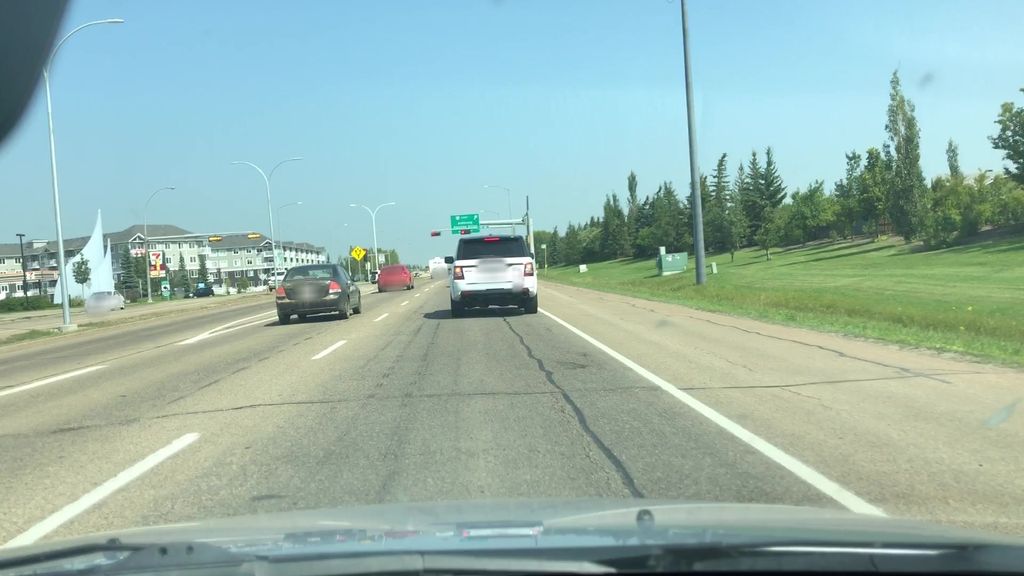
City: edmonton